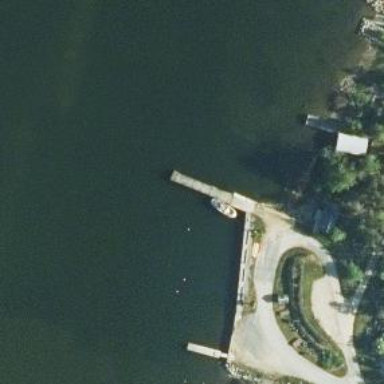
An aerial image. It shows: Marina on leisure land.